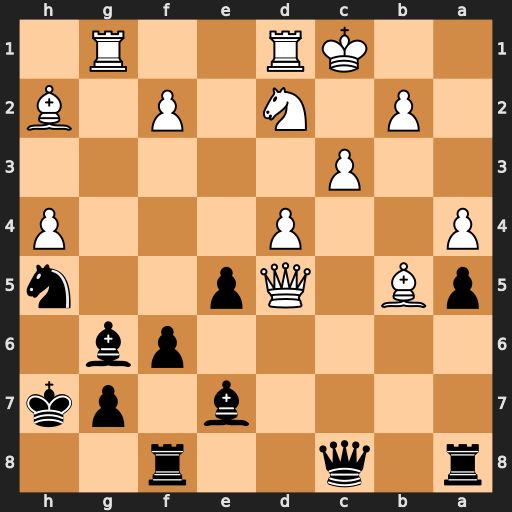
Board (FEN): r1q2r2/4b1pk/5pb1/pB1Qp2n/P2P3P/2P5/1P1N1P1B/2KR2R1
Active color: b
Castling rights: -
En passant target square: -
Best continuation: Qxc3+ bxc3 Ba3#